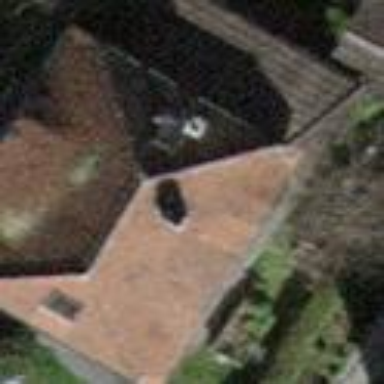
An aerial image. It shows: Detached building with hipped roof.